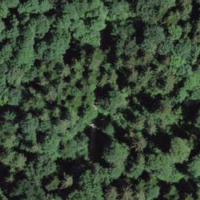
EUNIS habitat code: 53
Species observed at this site:
Turdus merula